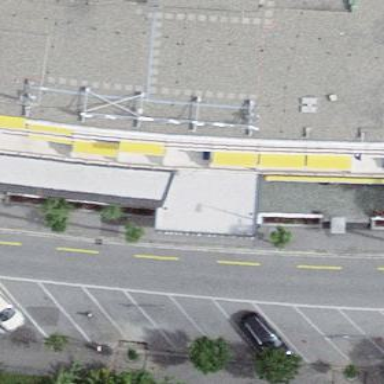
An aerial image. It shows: Flat roof with gravel material.